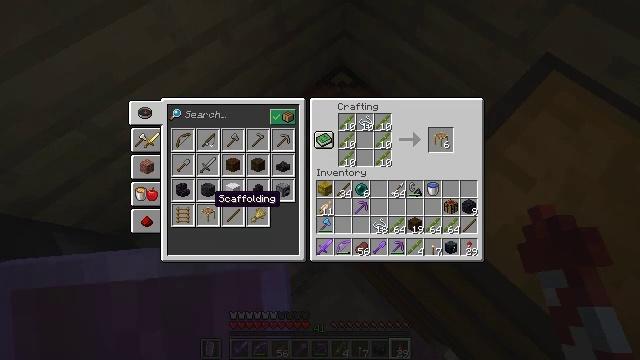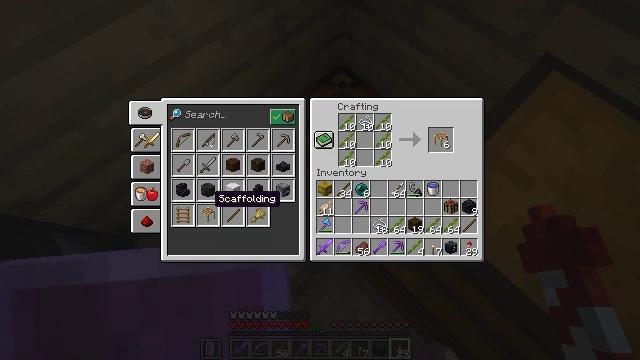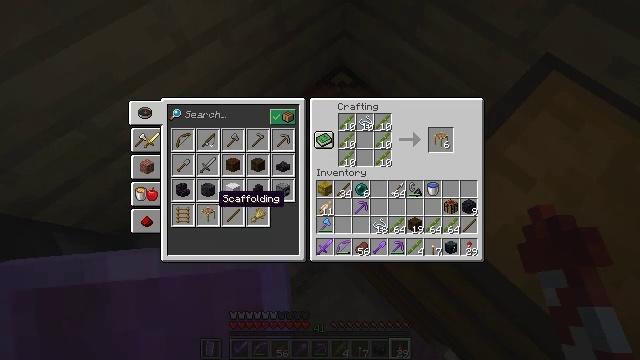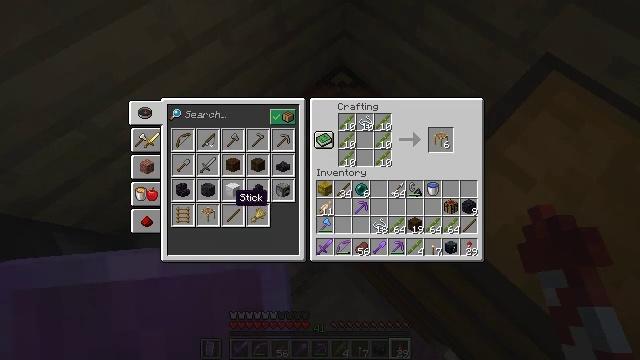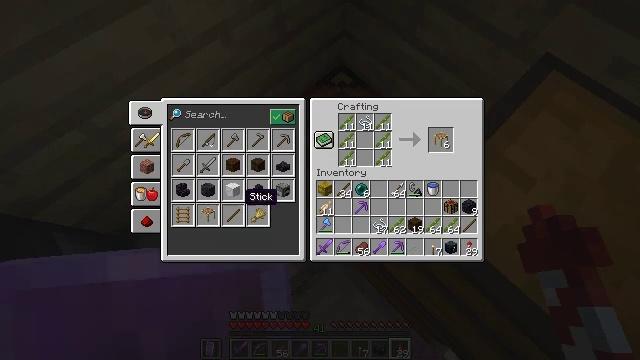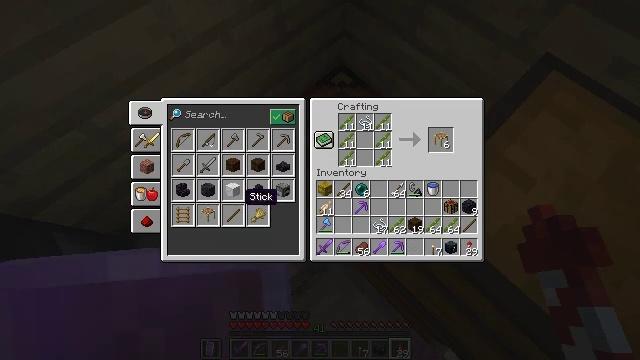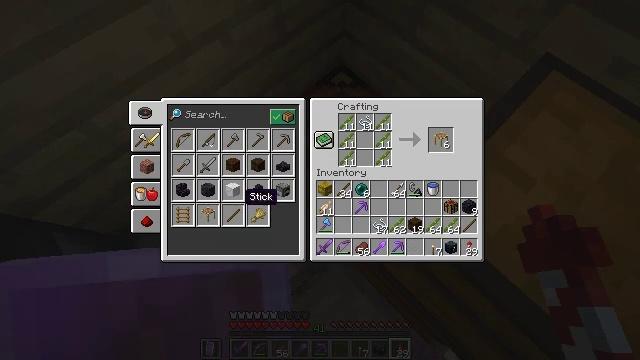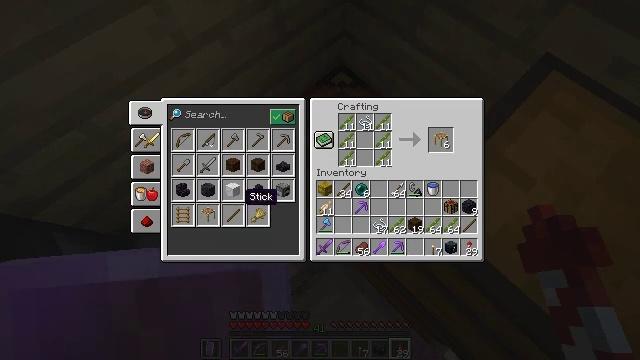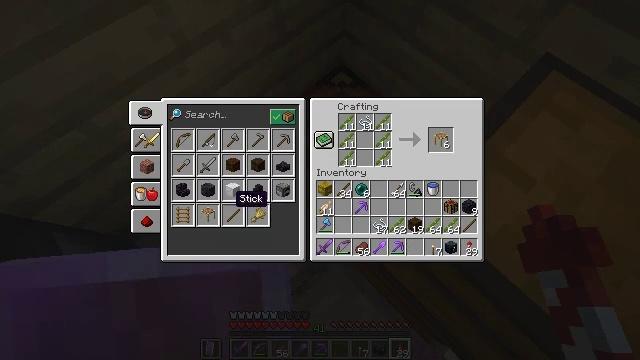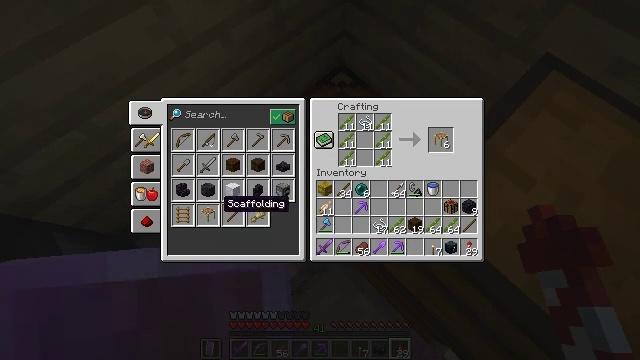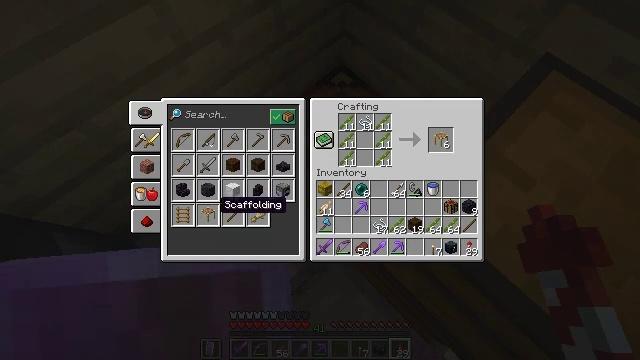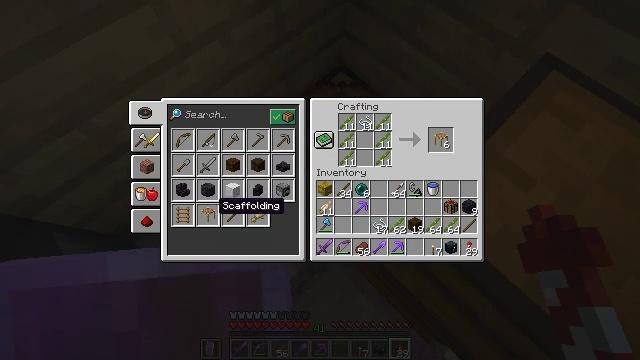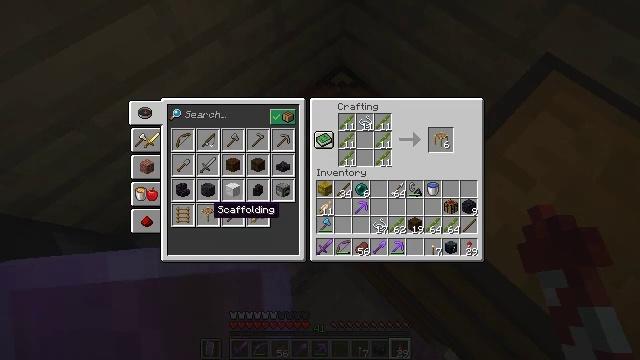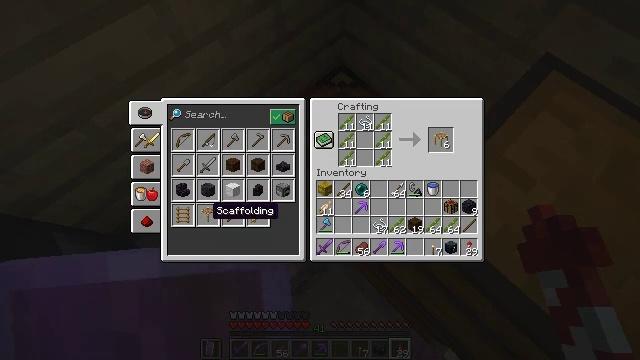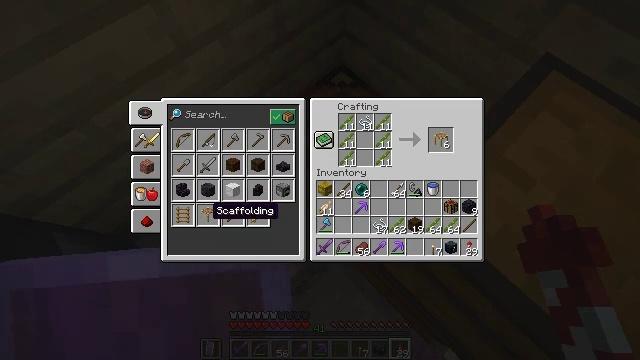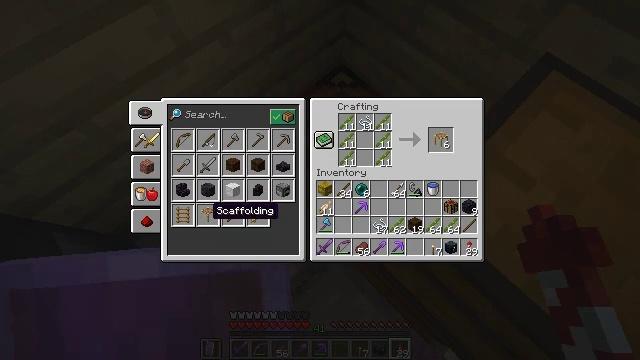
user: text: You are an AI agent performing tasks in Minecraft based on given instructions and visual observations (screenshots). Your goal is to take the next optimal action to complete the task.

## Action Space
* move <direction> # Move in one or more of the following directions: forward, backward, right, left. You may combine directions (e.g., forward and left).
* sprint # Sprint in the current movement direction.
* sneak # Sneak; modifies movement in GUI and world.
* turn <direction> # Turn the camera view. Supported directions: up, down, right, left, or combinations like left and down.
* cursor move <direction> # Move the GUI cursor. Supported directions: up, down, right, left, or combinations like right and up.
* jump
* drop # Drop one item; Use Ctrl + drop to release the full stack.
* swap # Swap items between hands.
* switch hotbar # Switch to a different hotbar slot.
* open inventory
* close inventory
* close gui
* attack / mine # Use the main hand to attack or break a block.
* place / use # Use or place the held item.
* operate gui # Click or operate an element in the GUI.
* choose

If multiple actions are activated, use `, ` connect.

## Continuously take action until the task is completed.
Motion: motion action
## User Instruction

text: Interact with the crafting table to make scaffolding.
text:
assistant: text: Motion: no_op
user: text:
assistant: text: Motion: no_op
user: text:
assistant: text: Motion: turn right
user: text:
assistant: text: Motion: turn right
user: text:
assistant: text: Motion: no_op
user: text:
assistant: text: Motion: no_op
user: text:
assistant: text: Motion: no_op
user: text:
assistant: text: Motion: turn left
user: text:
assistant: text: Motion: turn left
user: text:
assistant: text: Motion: no_op
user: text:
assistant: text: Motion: no_op
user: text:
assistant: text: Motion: no_op
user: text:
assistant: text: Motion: no_op
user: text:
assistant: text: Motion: no_op
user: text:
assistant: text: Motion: no_op
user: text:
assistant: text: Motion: no_op
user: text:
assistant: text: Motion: no_op
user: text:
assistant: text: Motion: no_op
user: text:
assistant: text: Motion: no_op
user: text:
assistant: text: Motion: no_op
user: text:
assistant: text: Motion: no_op
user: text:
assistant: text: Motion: no_op
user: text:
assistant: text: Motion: no_op
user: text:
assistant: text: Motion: no_op
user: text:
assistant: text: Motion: no_op
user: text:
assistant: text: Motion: no_op
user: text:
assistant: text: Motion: no_op
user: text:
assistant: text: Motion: no_op
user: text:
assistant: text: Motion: no_op
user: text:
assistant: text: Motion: no_op